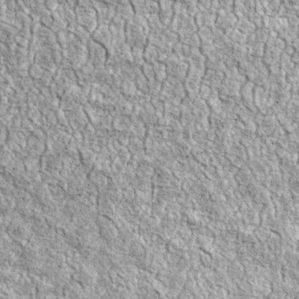
Label: non_frost